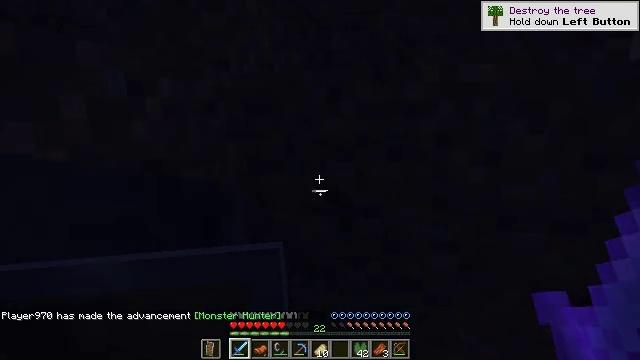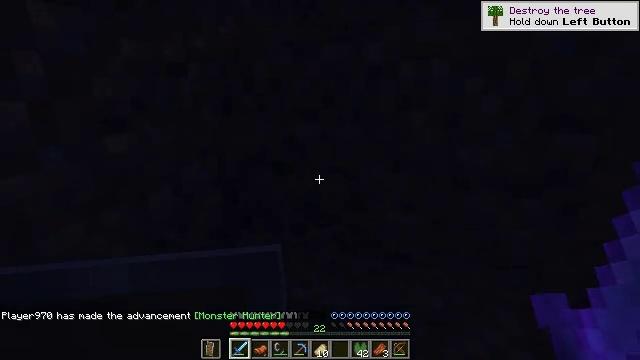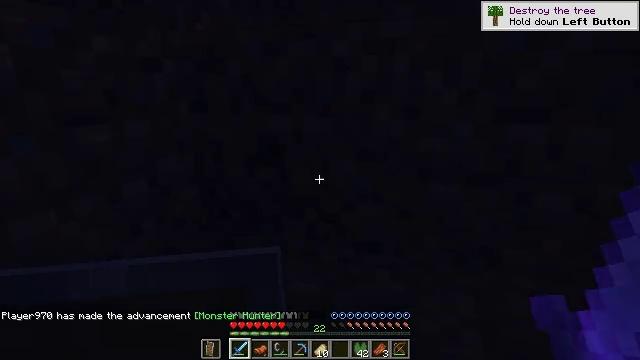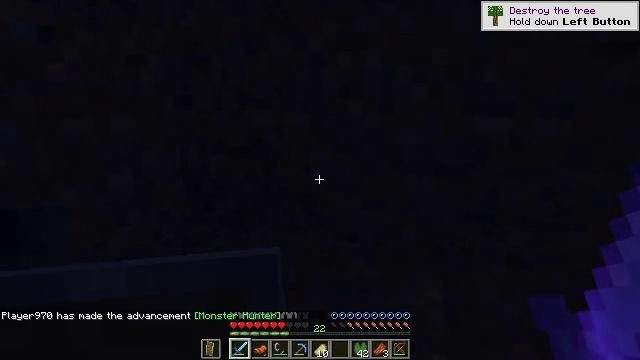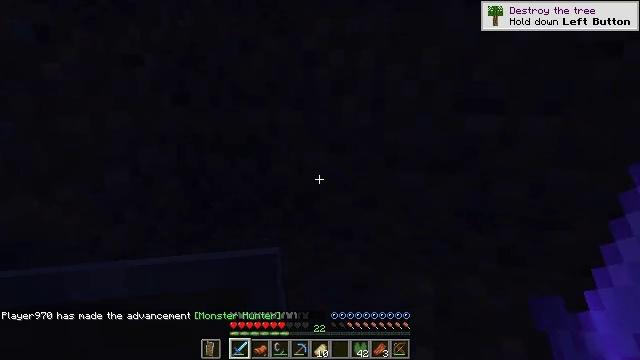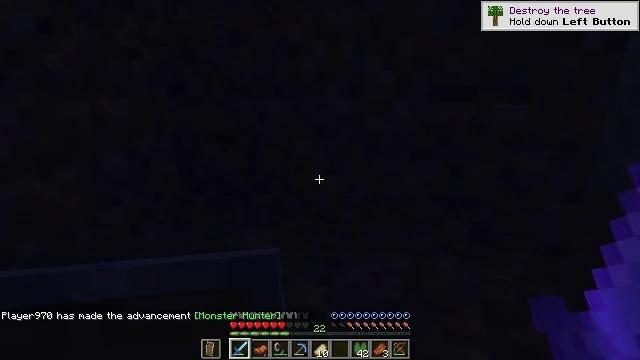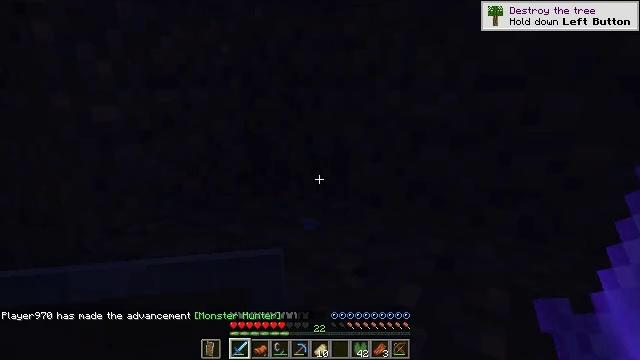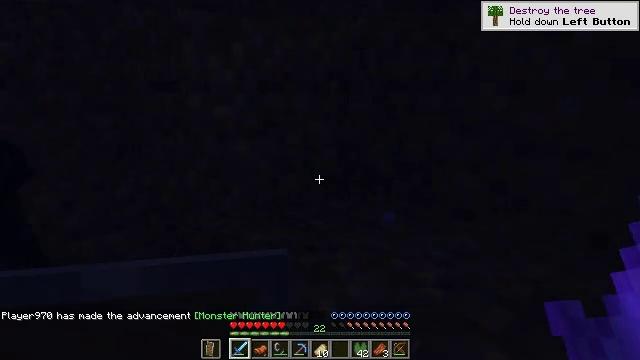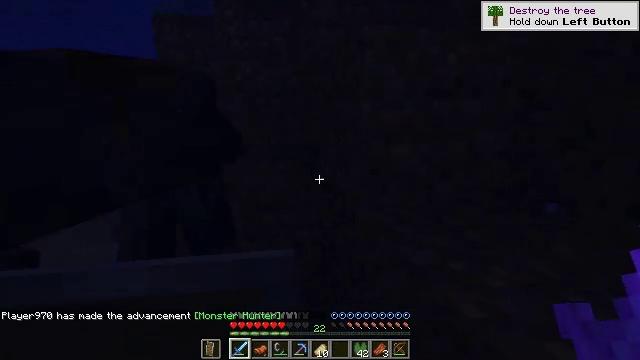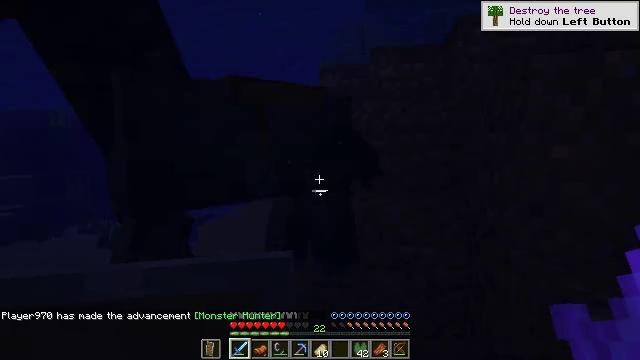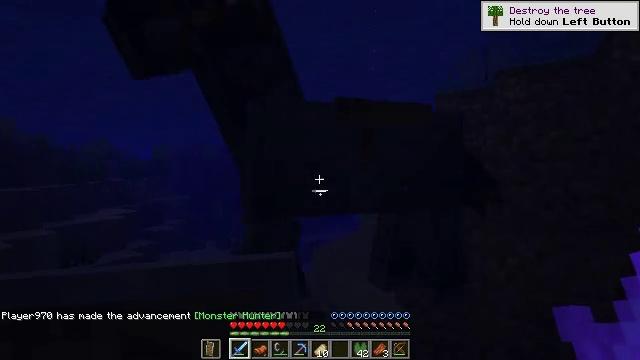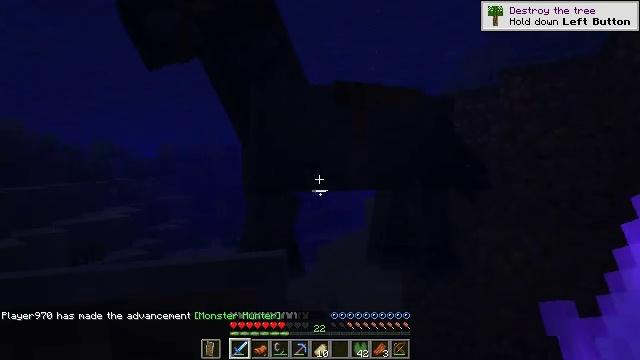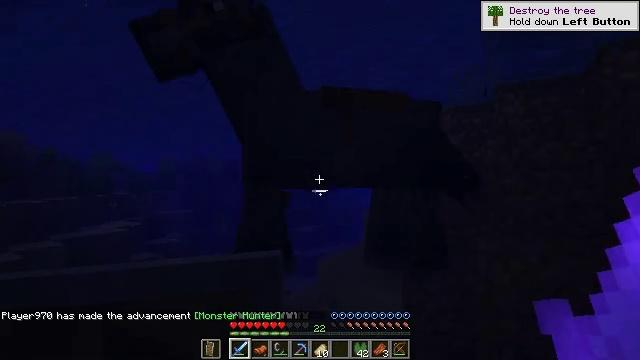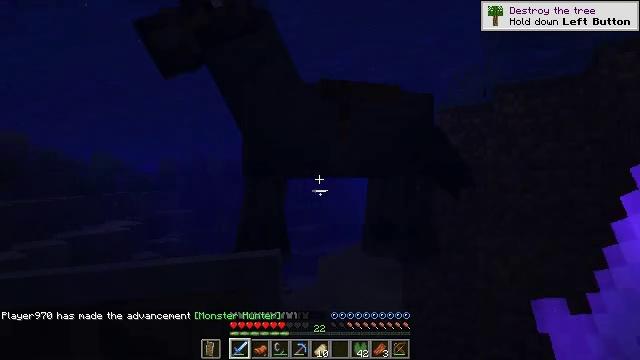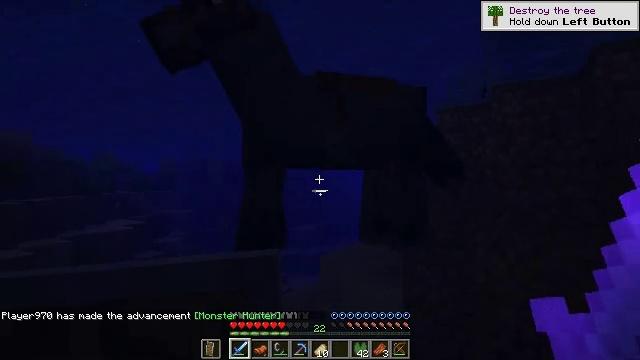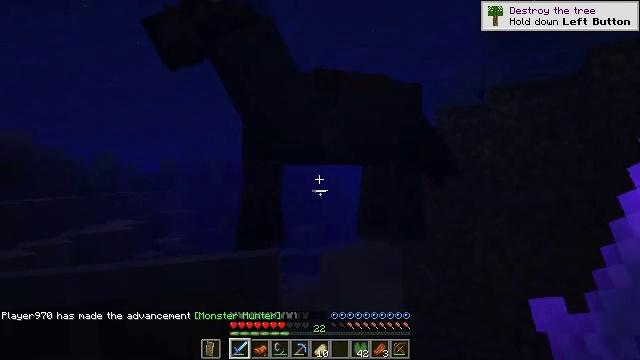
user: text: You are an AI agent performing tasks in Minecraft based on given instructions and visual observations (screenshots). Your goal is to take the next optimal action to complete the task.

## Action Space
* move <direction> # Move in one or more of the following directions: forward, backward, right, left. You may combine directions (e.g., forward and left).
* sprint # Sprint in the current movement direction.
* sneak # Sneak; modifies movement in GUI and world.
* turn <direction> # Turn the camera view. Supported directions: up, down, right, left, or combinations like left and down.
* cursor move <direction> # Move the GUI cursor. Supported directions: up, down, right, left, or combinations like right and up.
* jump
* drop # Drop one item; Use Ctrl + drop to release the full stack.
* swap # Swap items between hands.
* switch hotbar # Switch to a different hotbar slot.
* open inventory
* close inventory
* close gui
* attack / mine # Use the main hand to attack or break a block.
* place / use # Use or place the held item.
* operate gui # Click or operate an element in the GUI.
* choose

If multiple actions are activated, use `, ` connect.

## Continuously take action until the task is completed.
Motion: motion action
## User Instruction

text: Harvest birch leaves for decorations.
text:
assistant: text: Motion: turn left and down
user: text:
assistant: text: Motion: move back
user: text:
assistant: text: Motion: move back
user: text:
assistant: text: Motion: move back
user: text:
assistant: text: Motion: move back
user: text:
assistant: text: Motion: move back, turn left
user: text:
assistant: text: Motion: move back, turn left and up
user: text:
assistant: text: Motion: move back, turn left and up
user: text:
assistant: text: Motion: move back, turn left and up
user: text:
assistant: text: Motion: move back, turn left and up
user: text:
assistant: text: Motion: move back
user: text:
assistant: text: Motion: move back, turn up
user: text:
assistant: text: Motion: move back
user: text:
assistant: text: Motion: move back
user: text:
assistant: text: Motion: no_op
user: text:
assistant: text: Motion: no_op
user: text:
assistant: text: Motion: move forward
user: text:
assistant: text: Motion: move forward
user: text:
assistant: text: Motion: move forward
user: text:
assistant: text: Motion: move forward and move left
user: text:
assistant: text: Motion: move forward and move left, turn right and up
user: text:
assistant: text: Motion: move forward and move left, turn right and up
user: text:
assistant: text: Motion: move forward and move left, turn up
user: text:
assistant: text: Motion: move forward and move left, use / place
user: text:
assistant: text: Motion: move forward and move left, use / place
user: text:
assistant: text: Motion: move forward and move left, use / place
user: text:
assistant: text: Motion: move forward and move left
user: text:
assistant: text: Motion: move forward and move left, turn left
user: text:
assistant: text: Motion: move forward and move left
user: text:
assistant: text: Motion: move forward and move left